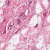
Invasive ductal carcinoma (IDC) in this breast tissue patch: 0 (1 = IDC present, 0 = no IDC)